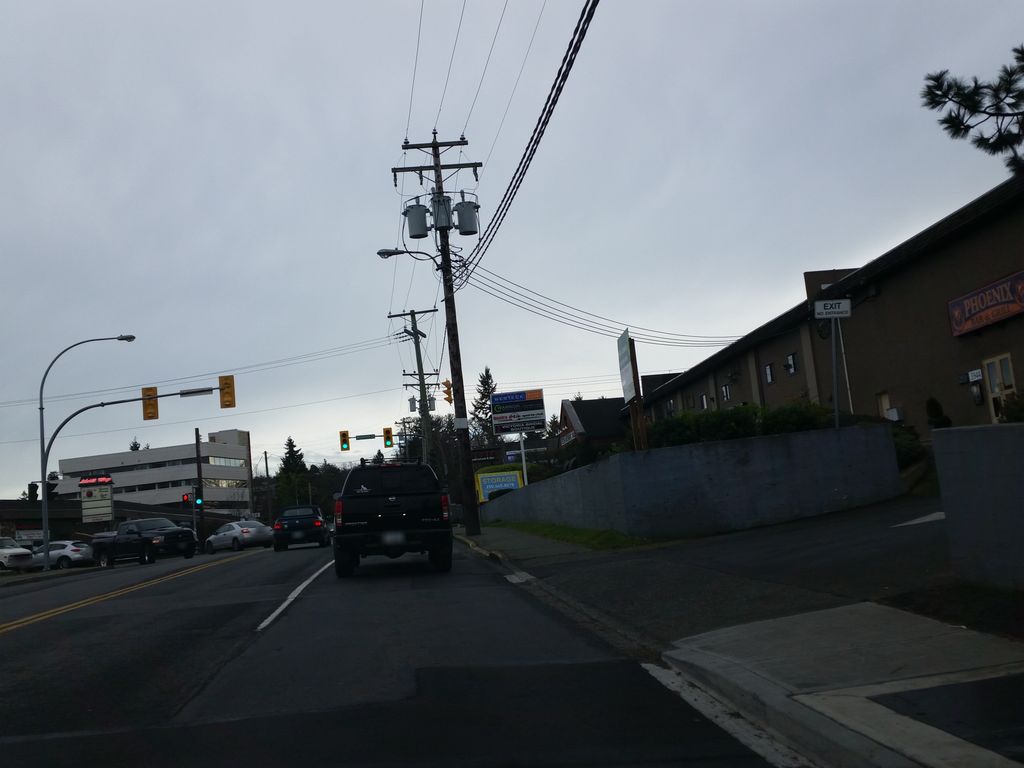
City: victoria